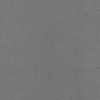
Label: dusty